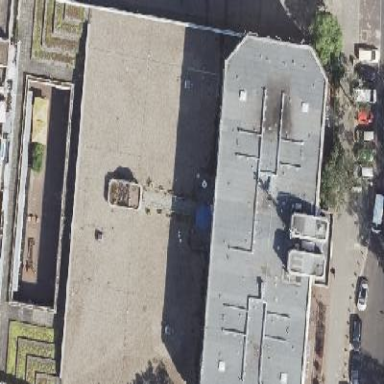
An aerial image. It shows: Apartment building with flat roof.